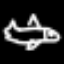
Label: airplane